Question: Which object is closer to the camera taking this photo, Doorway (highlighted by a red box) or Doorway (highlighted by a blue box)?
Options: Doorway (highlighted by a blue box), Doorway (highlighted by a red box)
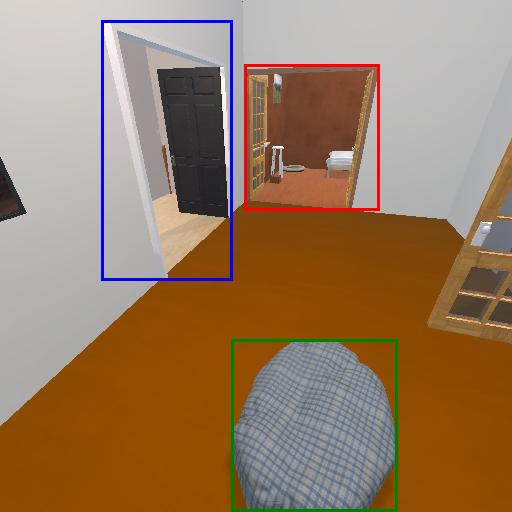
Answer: Doorway (highlighted by a blue box)